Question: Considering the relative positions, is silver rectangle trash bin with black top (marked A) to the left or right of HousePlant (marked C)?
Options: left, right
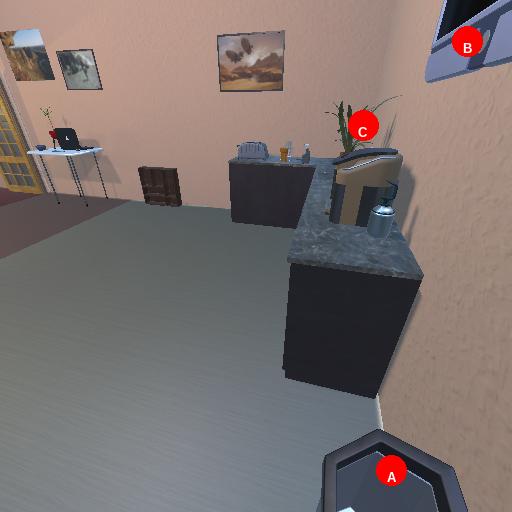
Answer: left